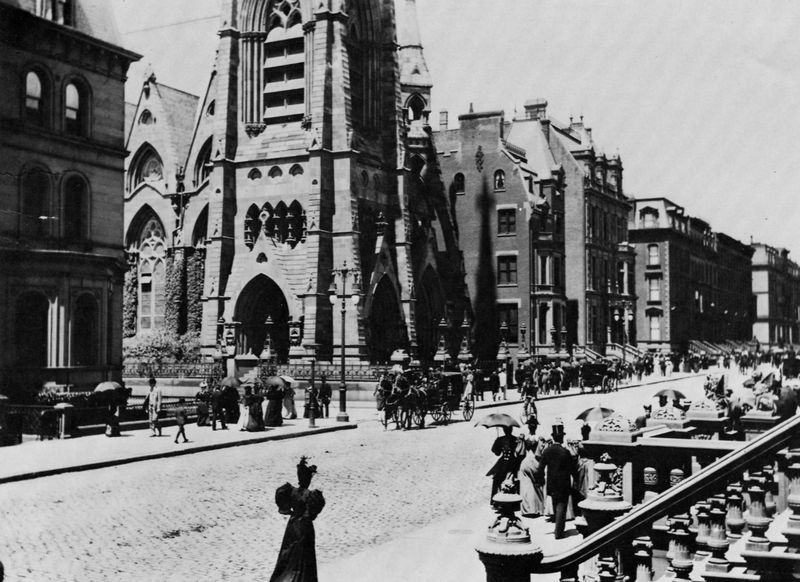
Titel: Fifth Avenue und 48th Street
Künstler: Amerikanischer Photograph
Schlagwörter: schatten, menschen, fenster, frau, hut, kleid, licht, schwarz, strasse, weiss, dame, herren, zylinder, häuser, kirche, pferde, räder, turm, fassaden, passanten, pflaster, kutsche, wagen, geländer, pfosten, foto, photo, lady, markisen